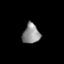
Tissue: lung
Cell type: Endothelial cells
Senescence score: 0.5784
Nuclear area (px): 338
Mean DAPI intensity: 140.186